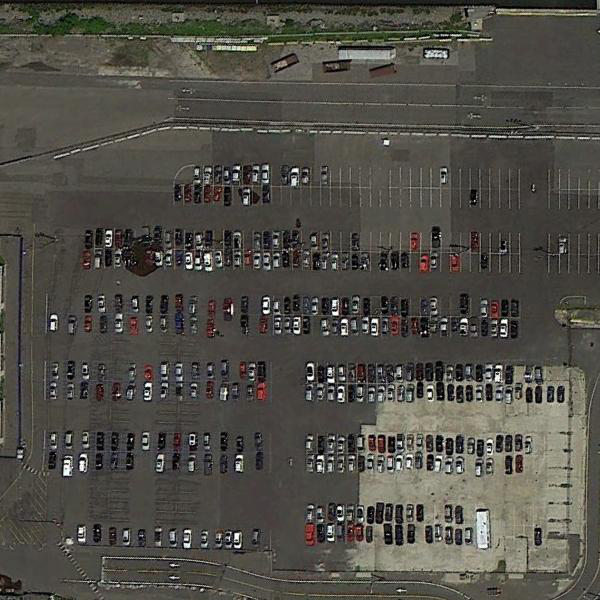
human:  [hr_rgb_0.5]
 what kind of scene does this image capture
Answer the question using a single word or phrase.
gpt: parking lot